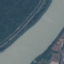
Land use / land cover class: River